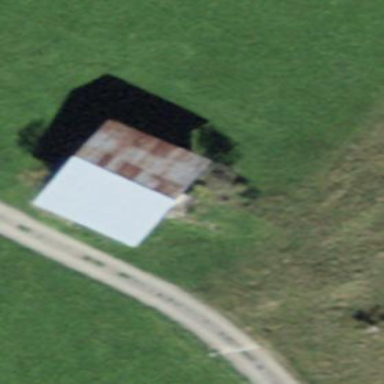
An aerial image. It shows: Barn.